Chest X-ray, PA view. Patient: 49 years old, sex M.
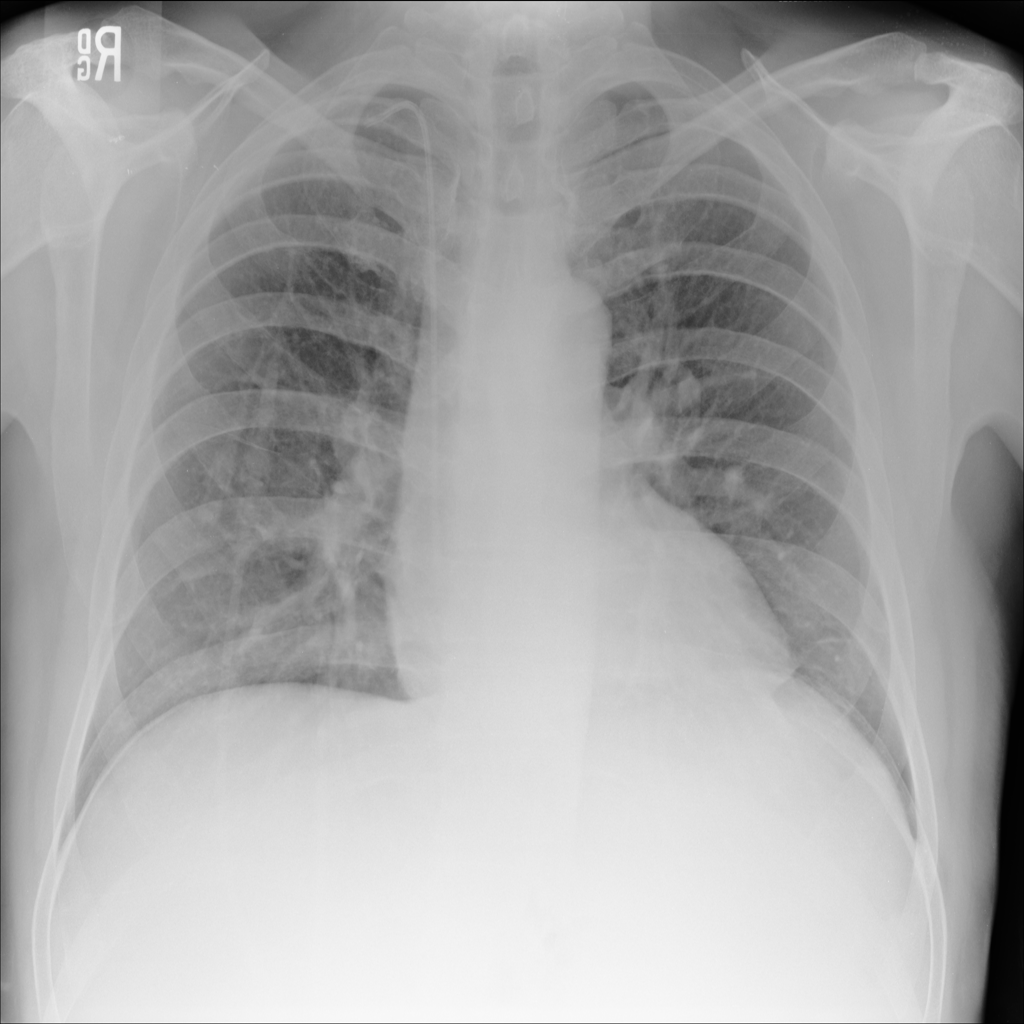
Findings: Infiltration